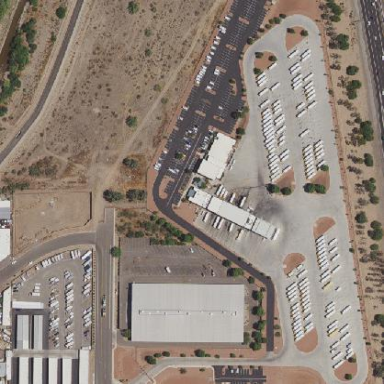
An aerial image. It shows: Commercial area.